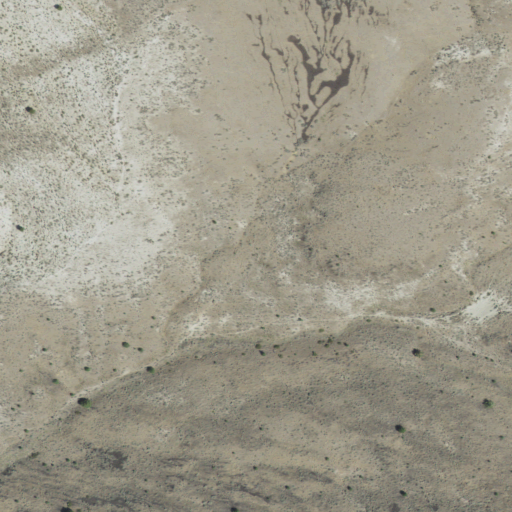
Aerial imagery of depression(s) in Oregon named Willow Spring Basin containing shrub and grassland